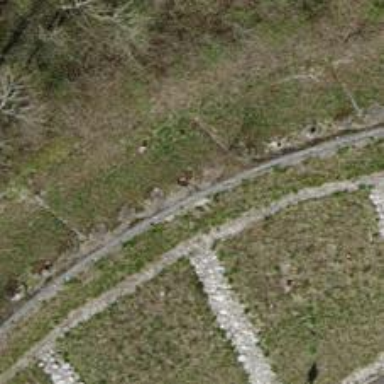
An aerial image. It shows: Retaining wall.